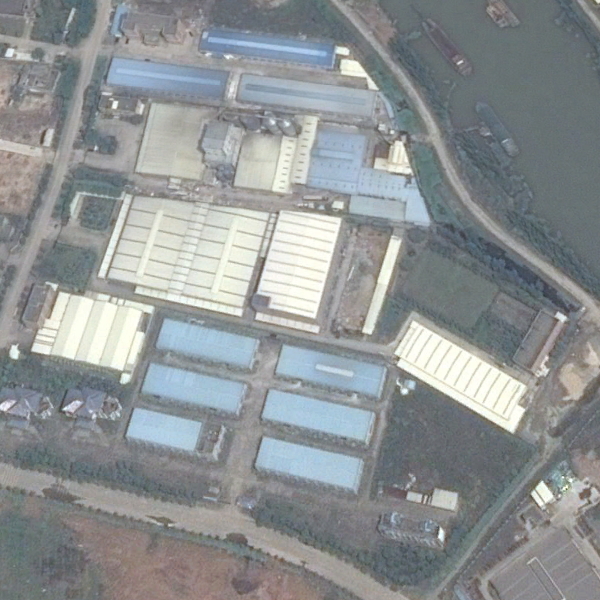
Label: Industrial